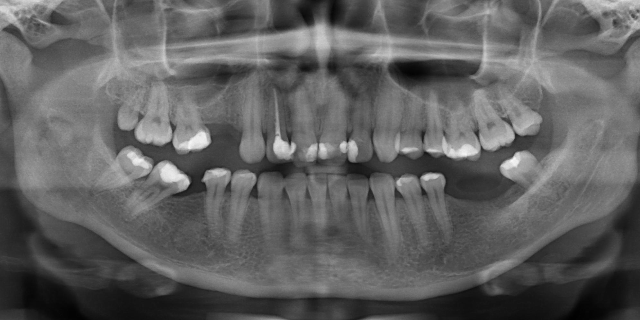
adult